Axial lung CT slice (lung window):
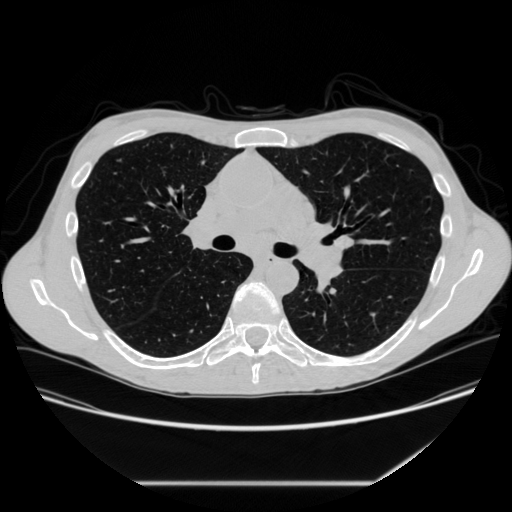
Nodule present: no